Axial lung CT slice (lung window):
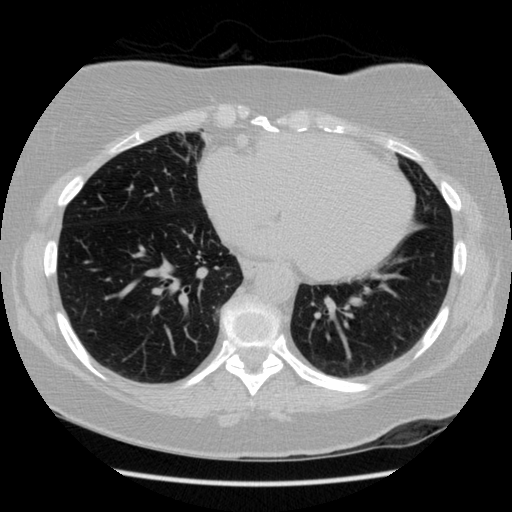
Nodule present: no